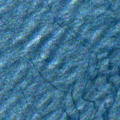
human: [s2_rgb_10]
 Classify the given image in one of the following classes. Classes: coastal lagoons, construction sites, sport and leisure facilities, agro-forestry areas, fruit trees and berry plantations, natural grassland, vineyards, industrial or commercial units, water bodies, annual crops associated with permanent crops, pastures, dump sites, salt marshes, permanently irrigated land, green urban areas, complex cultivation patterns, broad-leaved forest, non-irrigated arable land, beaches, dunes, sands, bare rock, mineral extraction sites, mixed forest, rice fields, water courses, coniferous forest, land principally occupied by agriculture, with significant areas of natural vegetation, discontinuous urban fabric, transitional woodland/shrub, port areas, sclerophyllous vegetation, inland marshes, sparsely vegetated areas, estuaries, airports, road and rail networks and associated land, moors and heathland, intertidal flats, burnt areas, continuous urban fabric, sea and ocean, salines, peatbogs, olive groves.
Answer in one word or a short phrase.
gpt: sea and ocean